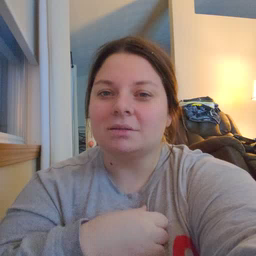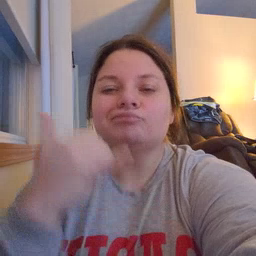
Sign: callonphone